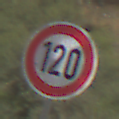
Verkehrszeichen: Geschwindigkeit120
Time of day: Midday
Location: Outdoor (Nature)
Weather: PartlyCloudy
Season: NotSpecified
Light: Natural